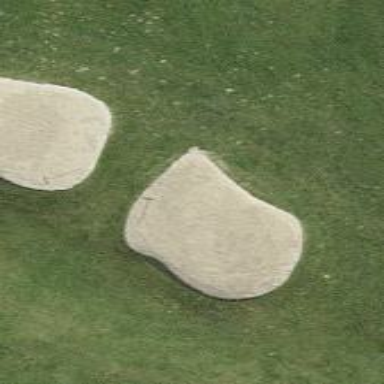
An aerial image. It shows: Golf bunker filled with natural sand.